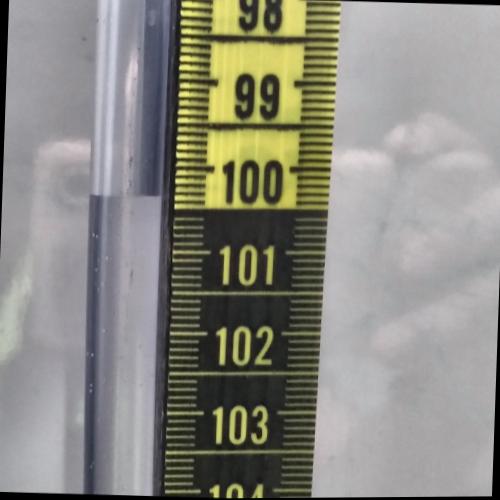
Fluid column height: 100.3 cm